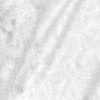
Label: change